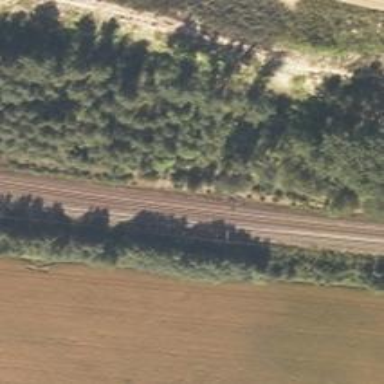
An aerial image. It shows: Railway with continuous electrified contact lines.